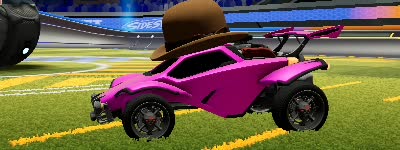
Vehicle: octane